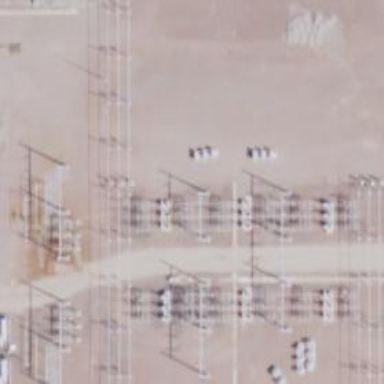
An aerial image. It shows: Switch used for power control.